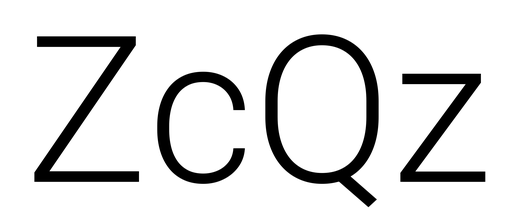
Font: Roboto_Light